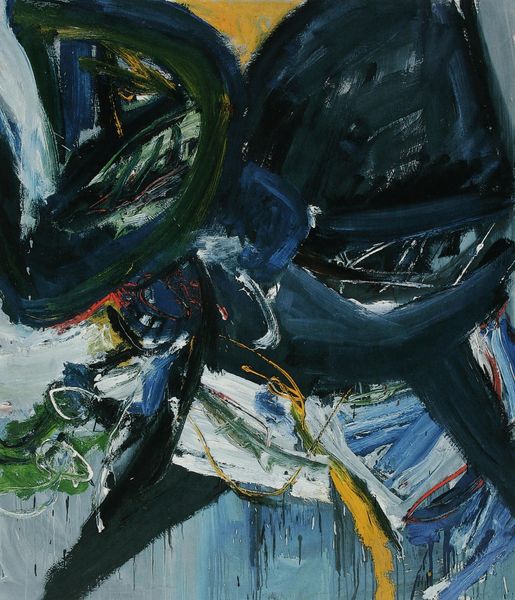
Künstler: Helmut Sturm
Institution: unbekannt
Schlagwörter: blau, blätter, dunkel, weiß, gelb, grün, ocker, bewegung, bunt, schwarz, rot, expressionismus, knoten, pastos, abstrakt, flächen, modern, linien, ausdruck, sturm, duktus, ölfarbe, striche, abstraktion, bögen, form, titel, durcheinander, schmetterling, fließen, verlaufen, moderne kunst, spachteln, zeitungen, action painting, ohne titel, geschmiere, ohne worte